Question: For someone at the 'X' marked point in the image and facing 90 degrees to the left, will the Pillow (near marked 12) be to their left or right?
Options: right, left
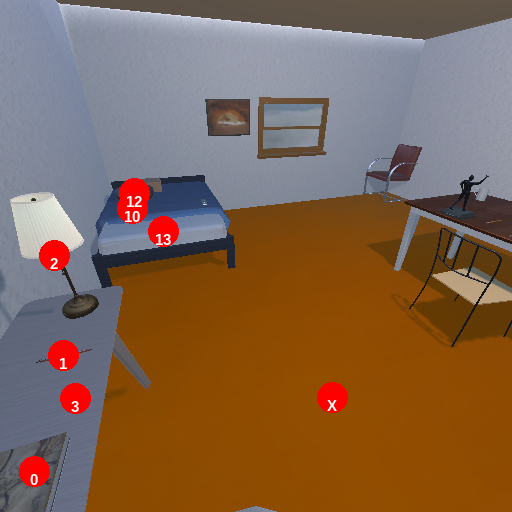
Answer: right